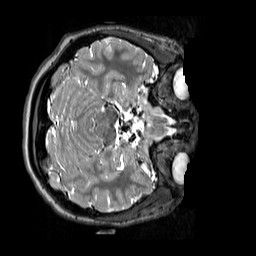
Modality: T2w
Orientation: axial
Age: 14
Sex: female
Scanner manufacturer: siemens
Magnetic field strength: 3 T
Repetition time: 3.2 s
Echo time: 0.408 s